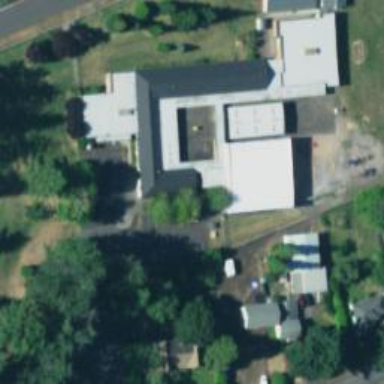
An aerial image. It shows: School.